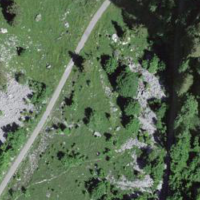
EUNIS habitat code: 23
Species observed at this site:
Rumex alpinus
Campanula thyrsoides